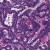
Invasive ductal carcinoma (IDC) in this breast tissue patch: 1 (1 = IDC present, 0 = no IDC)